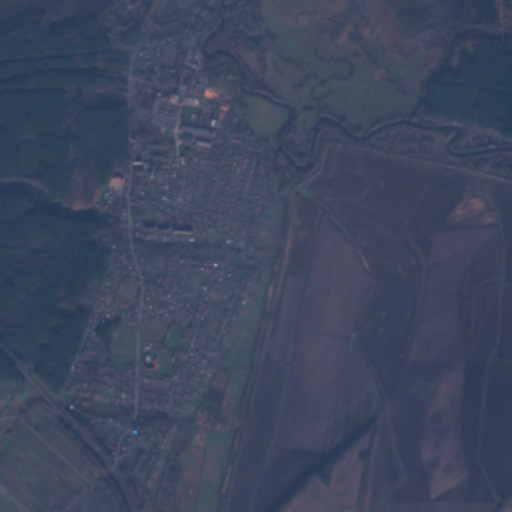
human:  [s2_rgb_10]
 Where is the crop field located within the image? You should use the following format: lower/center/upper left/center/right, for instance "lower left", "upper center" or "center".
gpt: The crop field is located in the lower right of the image.
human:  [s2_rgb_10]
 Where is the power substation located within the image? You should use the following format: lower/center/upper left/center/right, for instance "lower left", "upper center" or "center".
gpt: The power substation is located in the upper center of the image.
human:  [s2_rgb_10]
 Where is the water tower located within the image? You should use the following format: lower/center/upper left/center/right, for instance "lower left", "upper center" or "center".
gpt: The water tower is located in the upper center of the image.
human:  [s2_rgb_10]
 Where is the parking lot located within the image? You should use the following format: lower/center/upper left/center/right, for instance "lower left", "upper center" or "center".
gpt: There is no parking lot in the image.